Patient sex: M
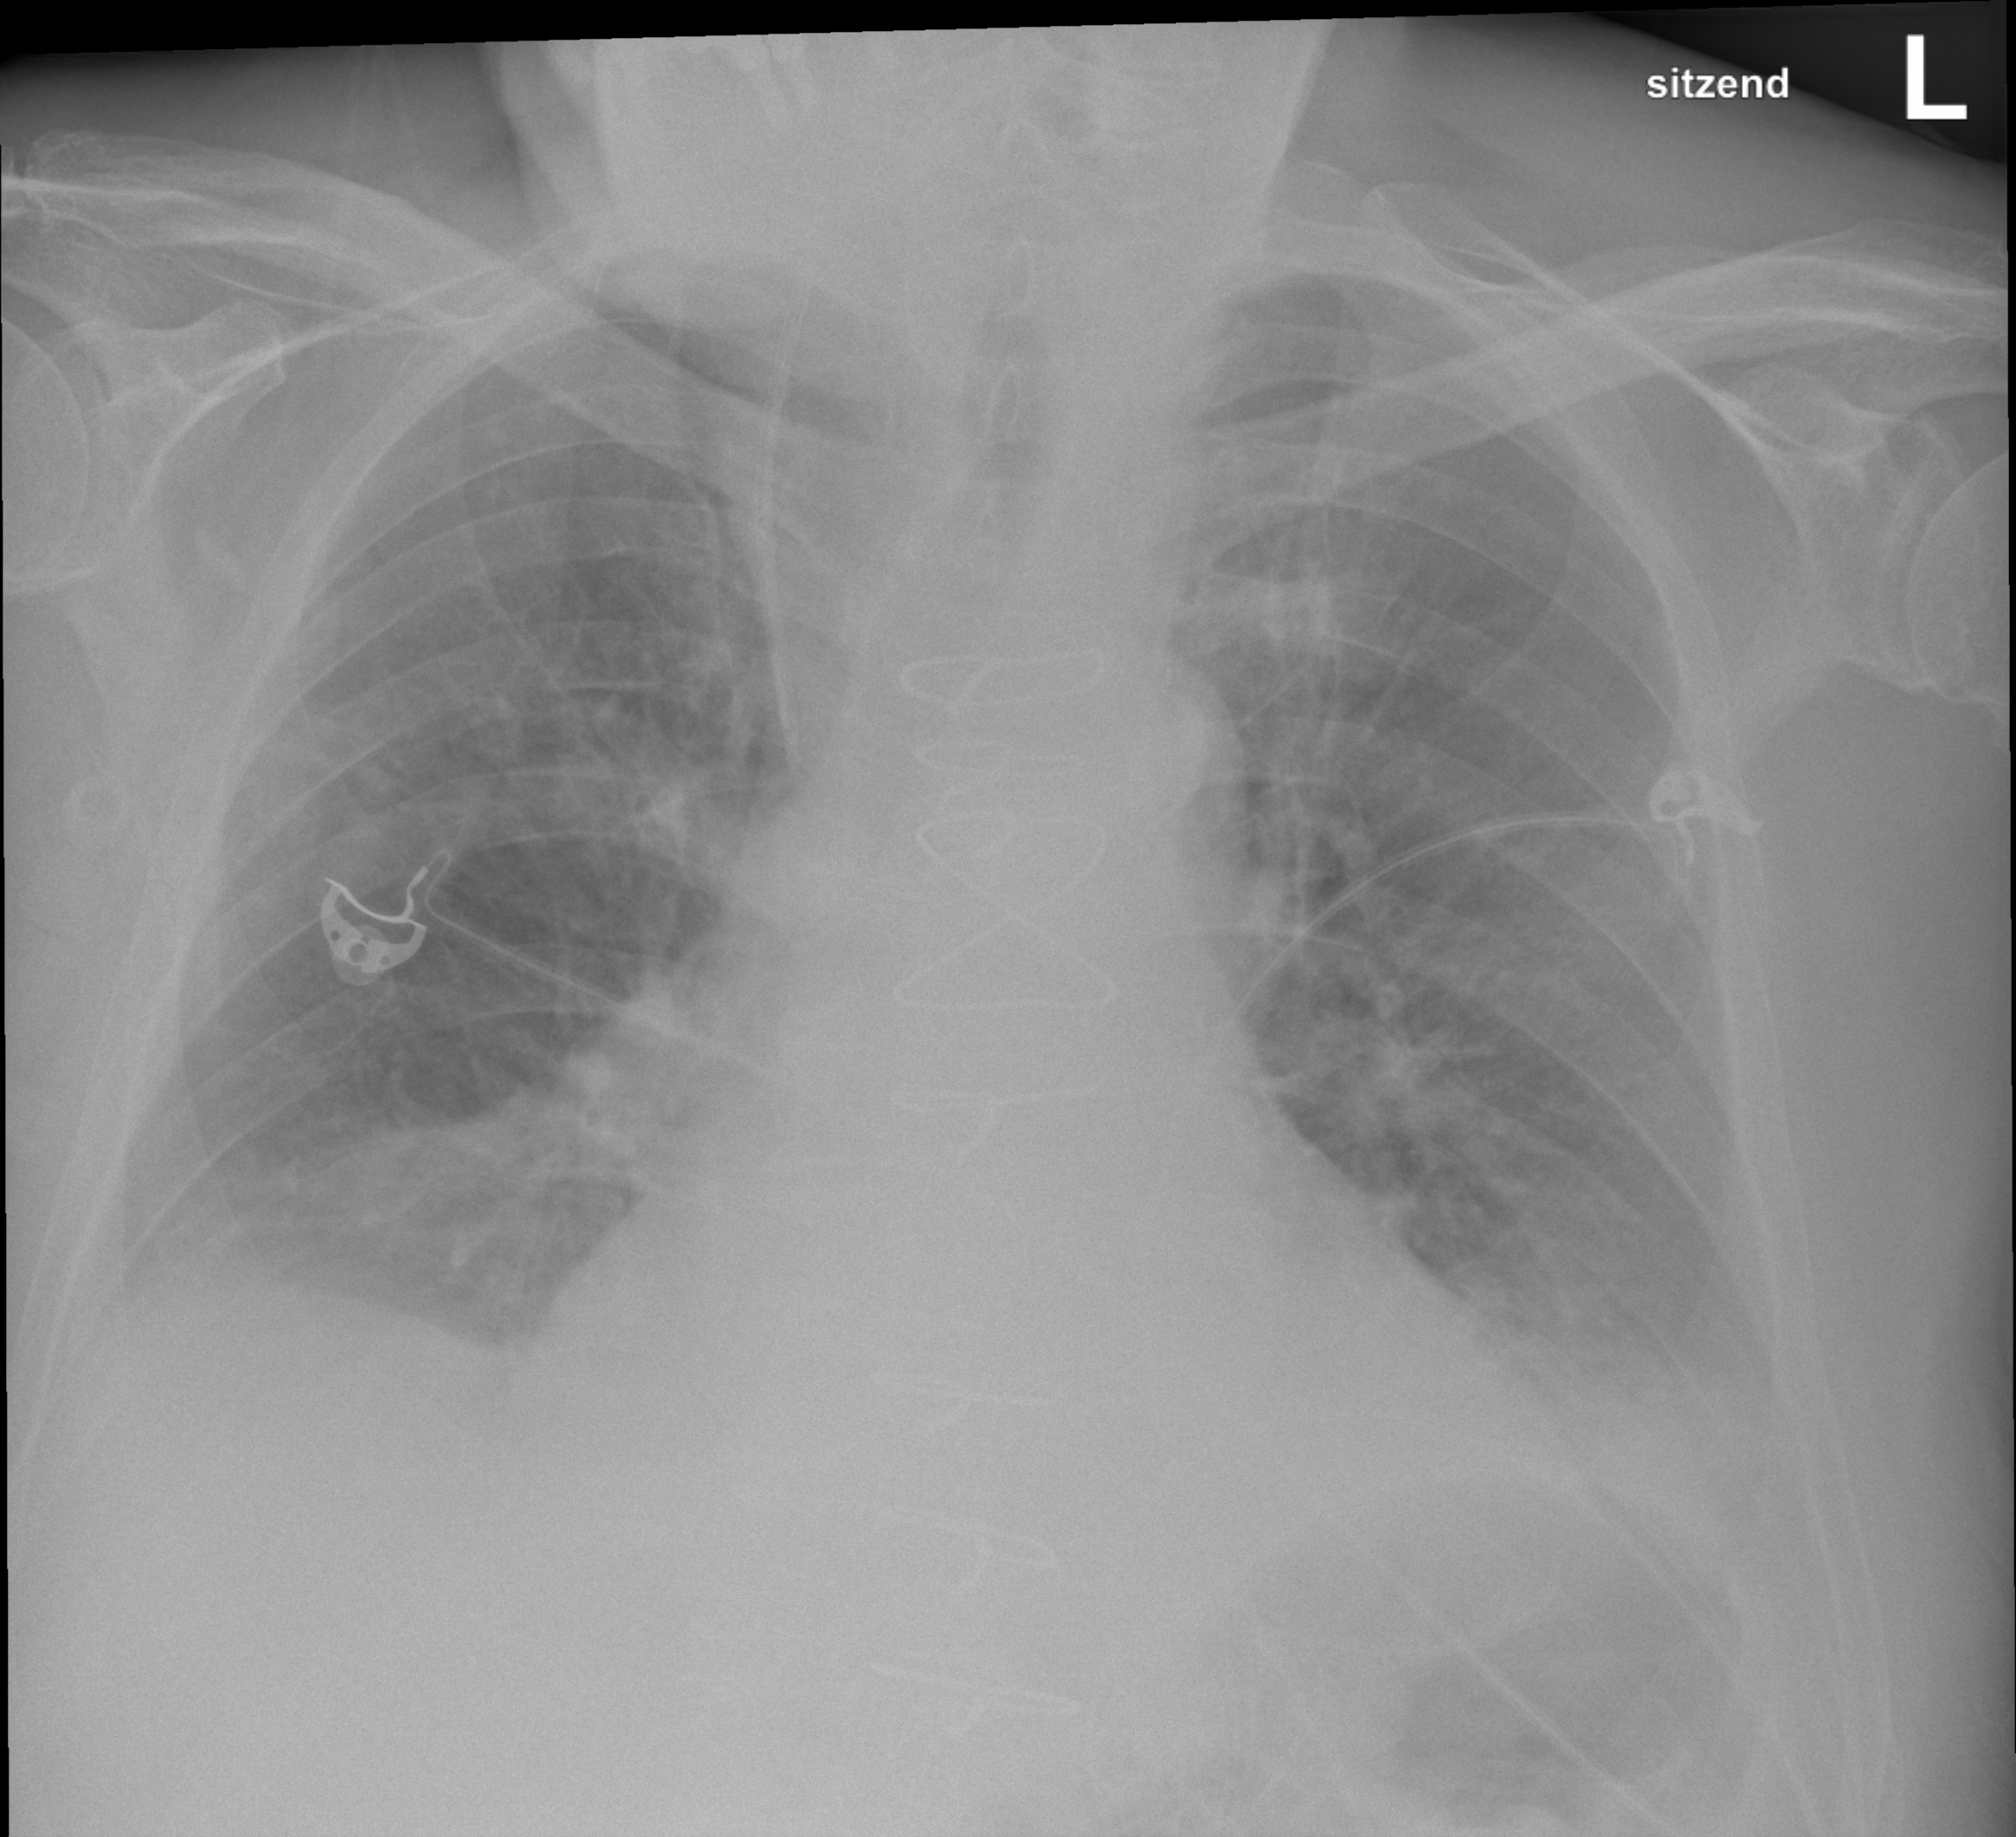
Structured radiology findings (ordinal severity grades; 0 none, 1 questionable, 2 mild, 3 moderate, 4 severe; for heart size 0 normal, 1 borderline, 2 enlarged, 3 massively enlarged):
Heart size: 2
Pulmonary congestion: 2
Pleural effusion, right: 2
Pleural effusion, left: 2
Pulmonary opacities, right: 2
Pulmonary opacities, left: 2
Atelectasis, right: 2
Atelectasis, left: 2